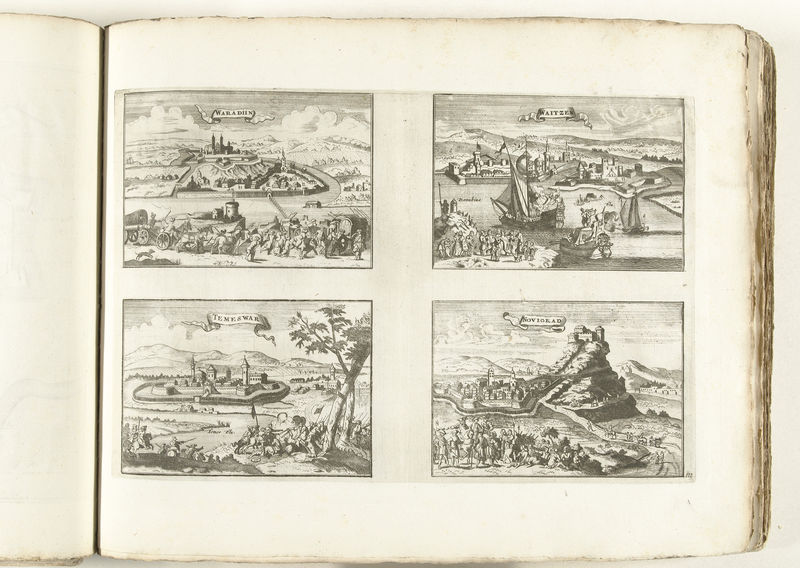
Titel: Gezichten op Waradiin, Vác, Temesvár en Novigrad, ca. 1702
Standort: Amsterdam
Institution: Rijksmuseum
Schlagwörter: ville, travail, bataille, cartes, villes, forts